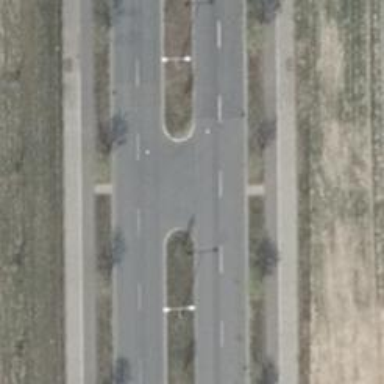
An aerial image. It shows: Asphalt road designated for service vehicles.